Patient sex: F
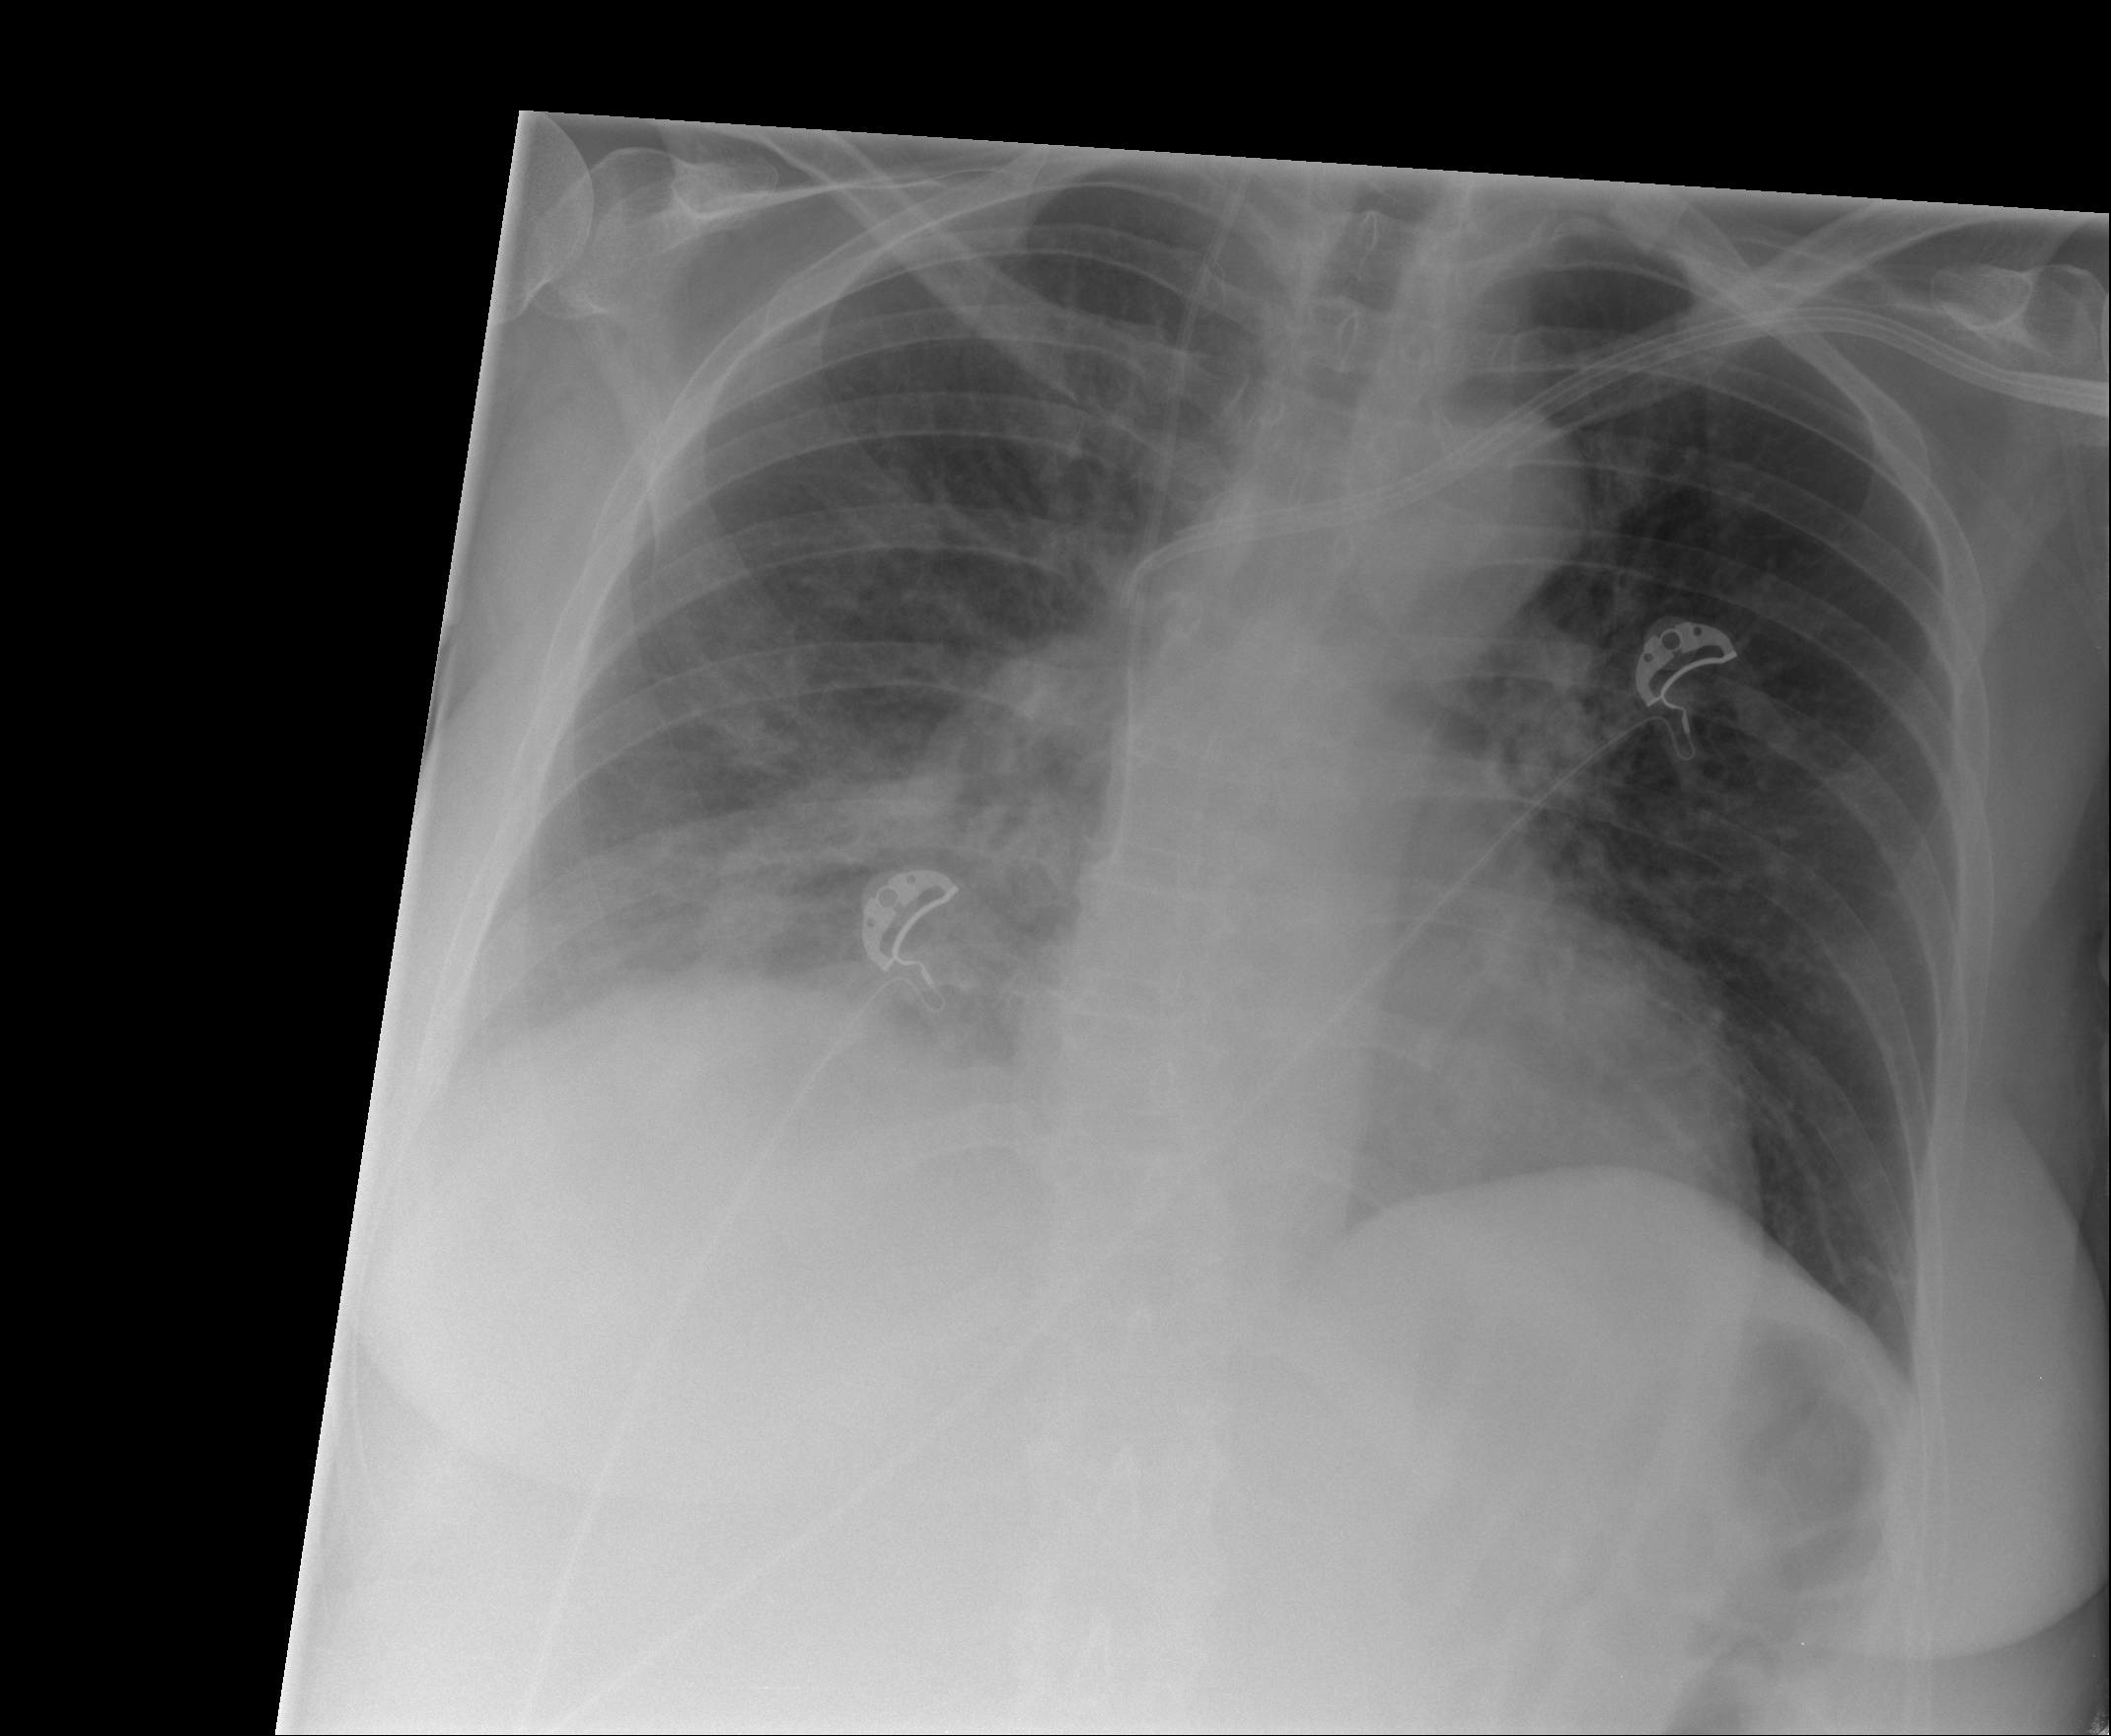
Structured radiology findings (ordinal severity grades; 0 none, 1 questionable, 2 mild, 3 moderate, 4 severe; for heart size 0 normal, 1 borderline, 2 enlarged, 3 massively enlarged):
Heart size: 1
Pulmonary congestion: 0
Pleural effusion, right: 2
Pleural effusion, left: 0
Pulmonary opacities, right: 2
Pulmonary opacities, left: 0
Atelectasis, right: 2
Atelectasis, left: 0